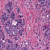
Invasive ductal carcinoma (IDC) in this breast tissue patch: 1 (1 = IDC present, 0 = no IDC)